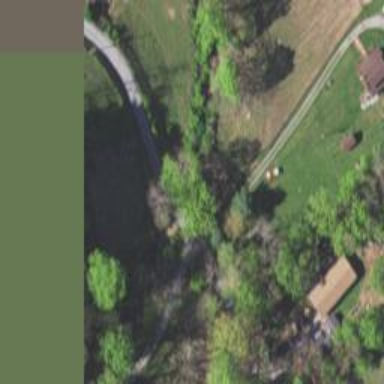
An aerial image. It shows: Culvert tunnel.